Question: I need to desgin a Edit Text like the below image. Please suggest some inputs!
thanks
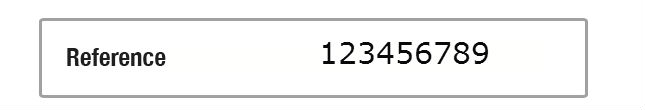
Answer: You can use following xml
'''
<RelativeLayout xmlns:android="http://schemas.android.com/apk/res/android"
android:layout_width="fill_parent"
android:background="@drawable/bg_sam"
android:layout_height="wrap_content" >
<TextView
android:id="@+id/textfield"
android:layout_width="wrap_content"
android:layout_marginLeft="10dip"
android:layout_height="wrap_content"
android:layout_centerVertical="true"
android:gravity="center_vertical"
android:text="Reference No(Optional)" >
</TextView>
<EditText
android:layout_width="wrap_content"
android:layout_height="wrap_content"
android:layout_toRightOf="@+id/textfield"
android:layout_centerVertical="true"
android:gravity="center_vertical"
android:hint="12345" />
</RelativeLayout>
'''
and background drawable is
'''
<?xml version="1.0" encoding="UTF-8" ?>
<shape xmlns:android="http://schemas.android.com/apk/res/android" >
<solid android:color="#<PHONE>" />
<stroke
android:width="3dp"
android:color="#a1a1a1" />
<corners
android:bottomLeftRadius="3dip"
android:bottomRightRadius="3dip"
android:topLeftRadius="3dip"
android:topRightRadius="3dip" />
</shape>
'''
This will look like